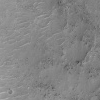
Atmospheric dust classification: not_dusty